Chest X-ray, AP view. Patient: 21 years old, sex M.
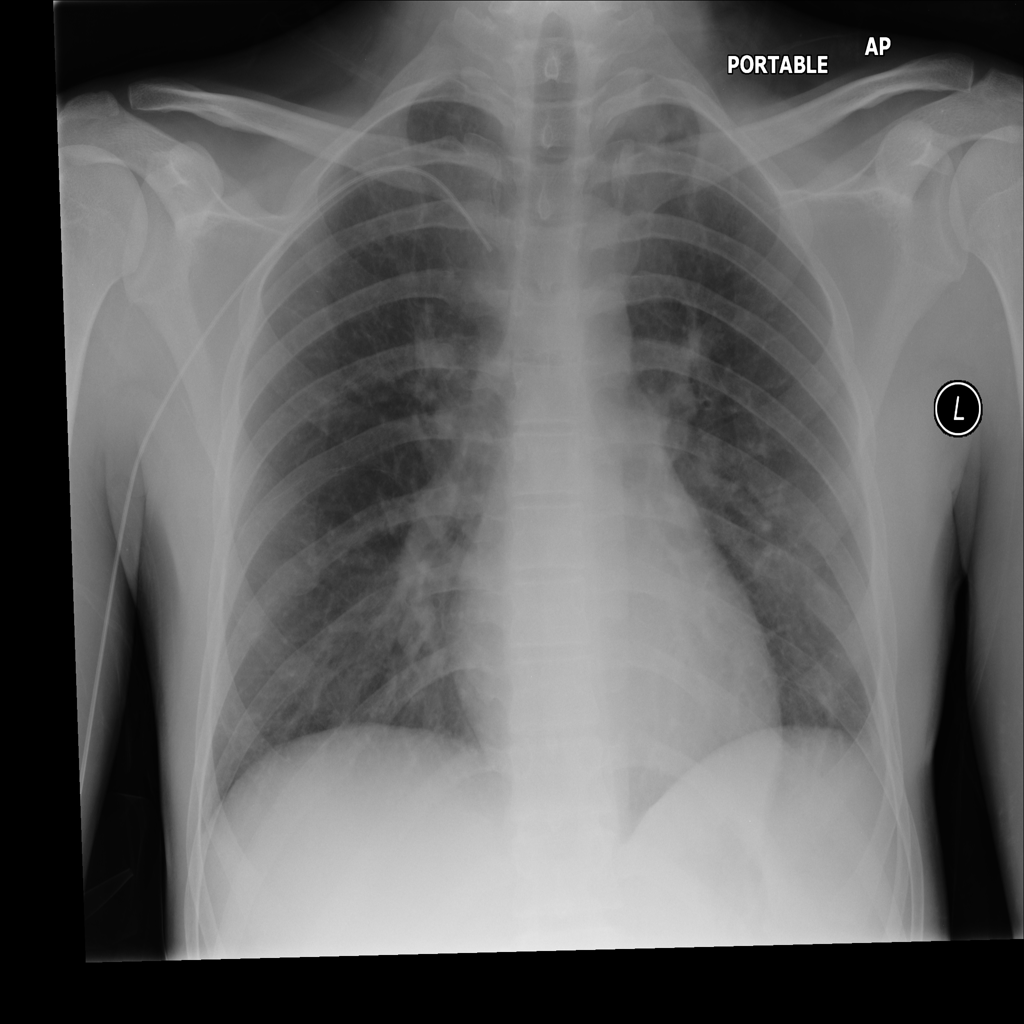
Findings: No Finding